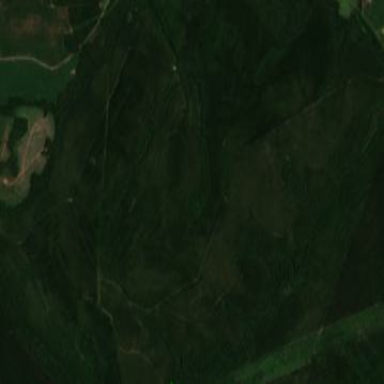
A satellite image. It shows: Mixed forest with semi-evergreen trees.